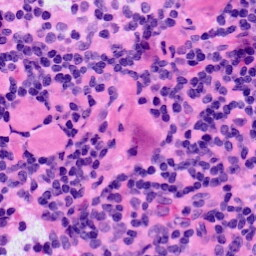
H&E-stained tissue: LymphNode